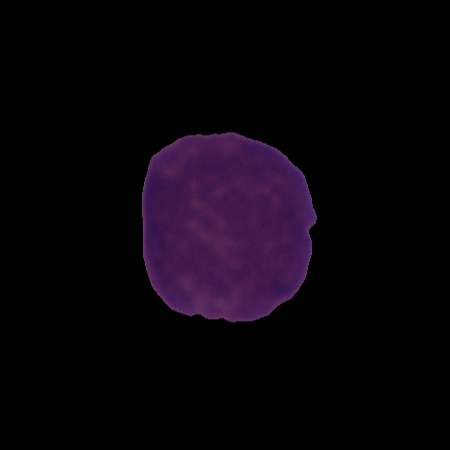
Label: cancer